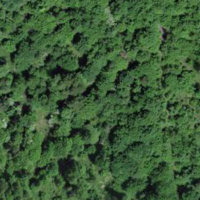
EUNIS habitat code: 25
Species observed at this site:
Trifolium repens